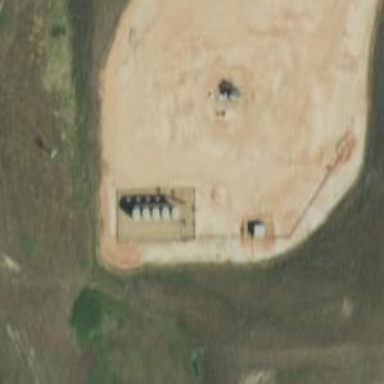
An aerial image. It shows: Storage tank that is man-made.